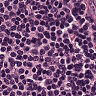
Metastatic tissue present: no